Question: I want to animate a rectangle filled with one opaque color. The attributes I will be animating is the translation, and the width of the active menu item.
I know how to animate things, but in this case, I want it to do no layouts on the view, since my animation will occur inside a LinearLayout, and it will not exceed it's size.
The Blue line on top of my layout is what I will be animating. It will go horizontally to the left and right, while changing it's width, so that it fits on the selected menu item.

I usually work with animations on the margin, but it consumes a lot of processing to re-calculate bounds on the layout process.
Any suggestions on how to do that?
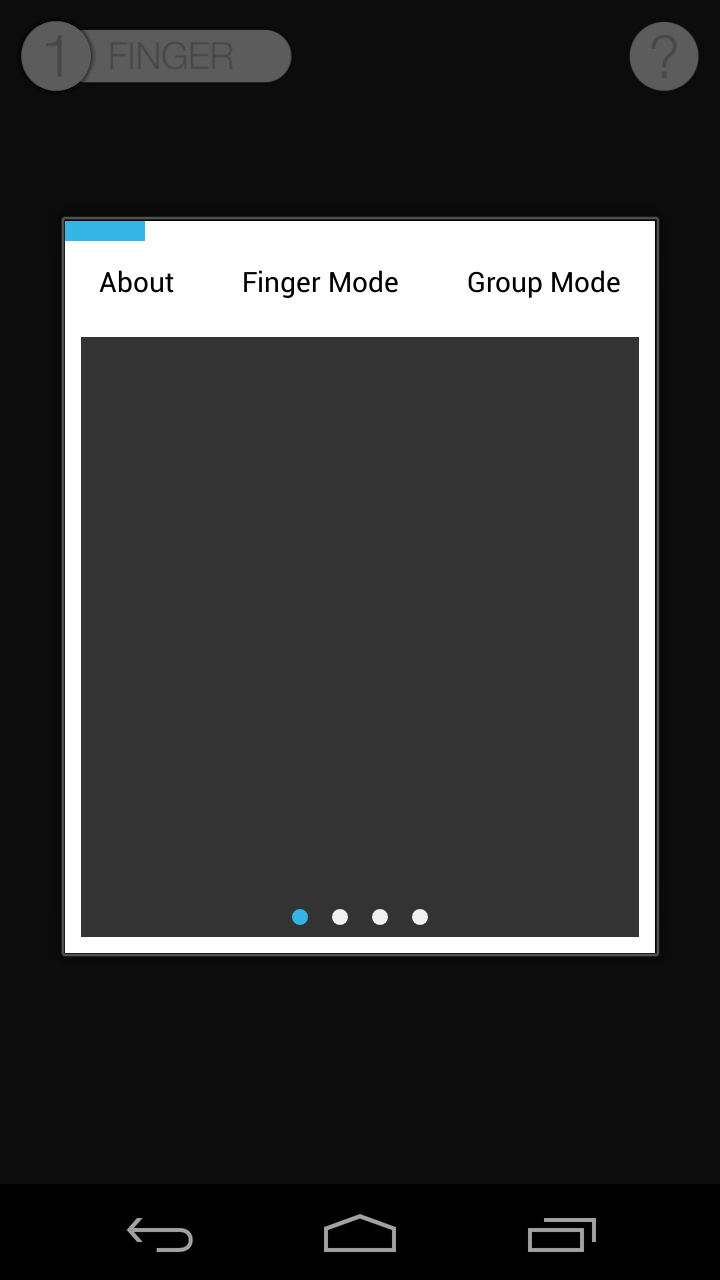
Answer: I had to animate the Margin and the Width of the view, because there was no way out, since I'm using android version >=8.
Here is my two classes that can do this:
MarginAnimation class:
'''
public class MarginAnimation extends Animation{// implements AnimationListener{
public static String TAG = "MarginAnimation";
protected View animatingView;
protected int fromMarginLeft = 0;
protected int fromMarginTop = 0;
protected int toMarginLeft = 0;
protected int toMarginTop = 0;
protected LayoutParams layoutParam;
public MarginAnimation(View v, int toMarginLeft, int toMarginTop) {
this.toMarginLeft = toMarginLeft;
this.toMarginTop = toMarginTop;
this.animatingView = v;
// Save layout param
layoutParam = (LayoutParams) animatingView.getLayoutParams();
// Save current margins as initial state
saveCurrent();
// Set the listner to be self object
// setAnimationListener(this);
}
public MarginAnimation(View v, int fromMarginLeft, int toMarginLeft, int fromMarginTop, int toMarginTop) {
this.fromMarginLeft = fromMarginLeft;
this.toMarginLeft = toMarginLeft;
this.fromMarginTop = fromMarginTop;
this.toMarginTop = toMarginTop;
this.animatingView = v;
// Save layout param
layoutParam = (LayoutParams) animatingView.getLayoutParams();
// Set the listner to be self object
// setAnimationListener(this);
}
protected void saveCurrent(){
fromMarginLeft = layoutParam.leftMargin;
fromMarginTop = layoutParam.topMargin;
}
long lastTime = 0;
@Override
protected void applyTransformation(float interpolatedTime, Transformation t) {
// long thisTime = System.nanoTime();
// if(lastTime != 0)
// Log.e(TAG, ((thisTime - lastTime) / 1000) + "delta Anim.");
// lastTime = thisTime;
layoutParam.leftMargin = (int)(fromMarginLeft + (toMarginLeft - fromMarginLeft) * interpolatedTime);
layoutParam.topMargin = (int)(fromMarginTop + (toMarginTop- fromMarginTop) * interpolatedTime);
animatingView.setLayoutParams(layoutParam);
}
@Override
public boolean willChangeBounds() {
return false;
}
}
'''
MarginAndWidthAnimation class:
'''
public class MarginAndWidthAnimation extends MarginAnimation{
public static String TAG = "MarginAndWidthAnimation";
int toWidth;
int fromWidth;
public MarginAndWidthAnimation(View v, int toMarginLeft, int toMarginTop, int toWidth) {
super(v, toMarginLeft,toMarginTop);
this.toWidth = toWidth;
// Log.i(TAG, "++F: "+this.fromWidth+" T: "+this.toWidth);
}
protected void saveCurrent(){
super.saveCurrent();
// fromWidth = animatingView.getWidth();
fromWidth = layoutParam.width;
// Log.i(TAG, "F: "+fromWidth+" T: "+toWidth);
}
@Override
protected void applyTransformation(float interpolatedTime, Transformation t) {
layoutParam.width = (int)(fromWidth + (toWidth - fromWidth) * interpolatedTime);
// Log.i(TAG, "F: "+fromWidth+" T: "+toWidth+" S: "+layoutParam.width);
super.applyTransformation(interpolatedTime, t);
}
}
'''